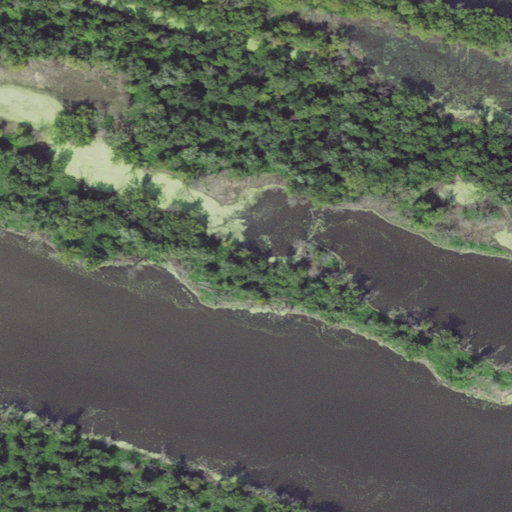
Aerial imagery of island in Wisconsin named Jack Oak Island containing woody wetlands, open water, and herbaceous wetlands